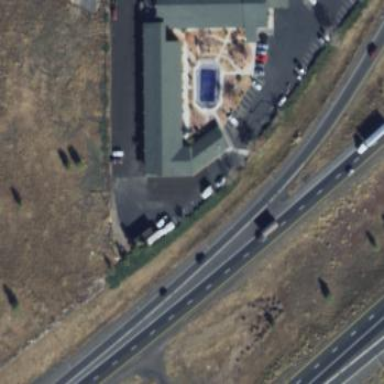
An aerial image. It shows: Hotel building.